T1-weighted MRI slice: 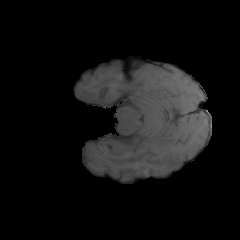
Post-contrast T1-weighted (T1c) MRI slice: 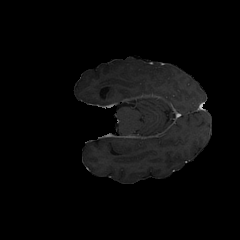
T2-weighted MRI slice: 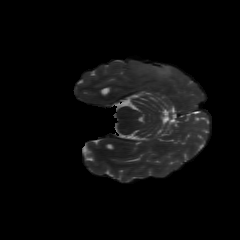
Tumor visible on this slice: yes